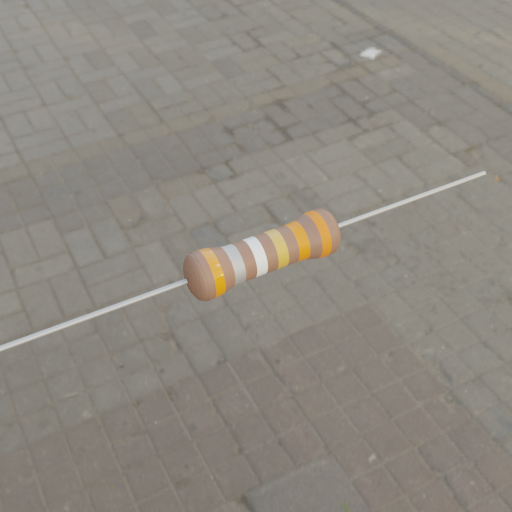
Resistor colour bands (in order): orange, silver, white, gold, orange, orange